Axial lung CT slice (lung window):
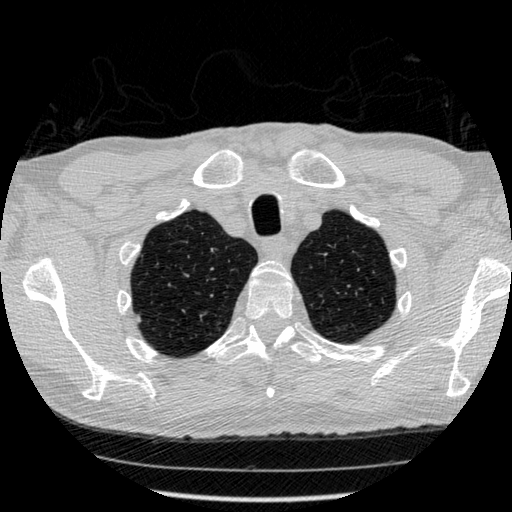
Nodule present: yes
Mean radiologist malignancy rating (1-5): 2